Field crop: maize
Growth stage: 1
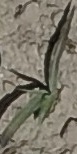
Species: sorghum